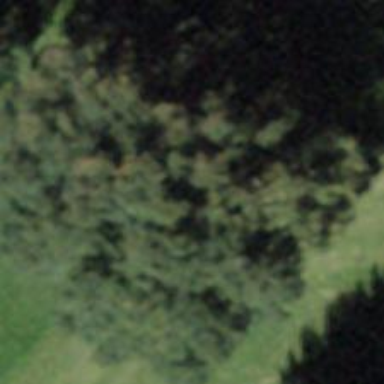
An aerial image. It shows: Row of trees in natural setting.